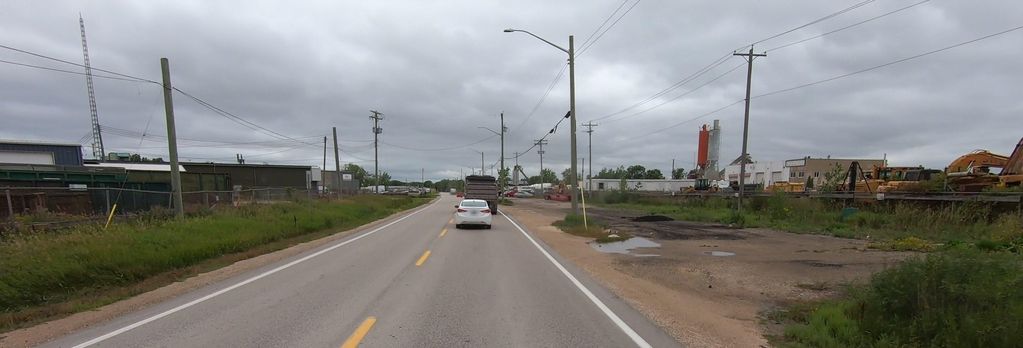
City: winnipeg